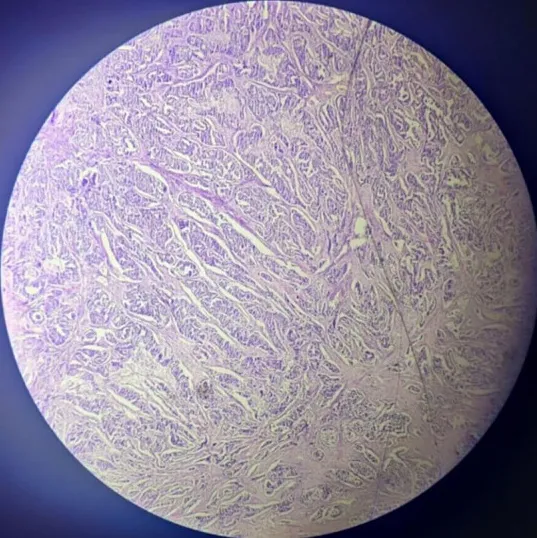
Tumor mass - scanner.
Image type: pathology (h&e)